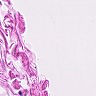
Metastatic tissue present: no